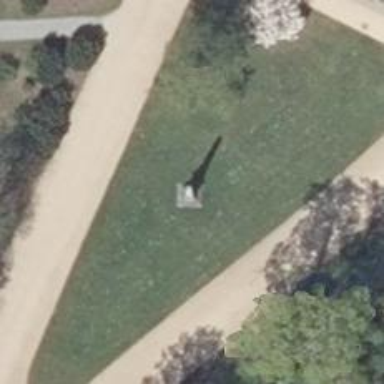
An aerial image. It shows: Monumental obelisk.